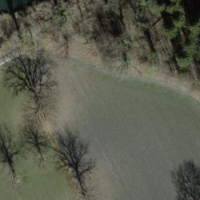
EUNIS habitat code: 52
Species observed at this site:
Lamium galeobdolon
Lamium maculatum
Prunus padus